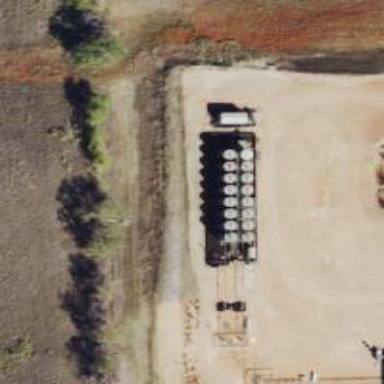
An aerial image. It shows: Storage tank with man-made structure.